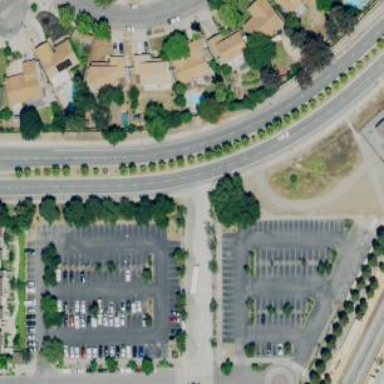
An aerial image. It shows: Parking area with surface parking facilities and park and ride service available.